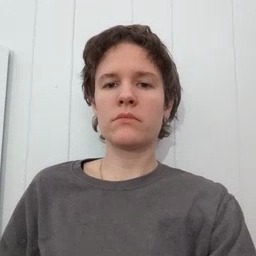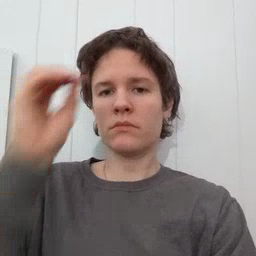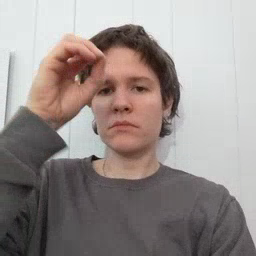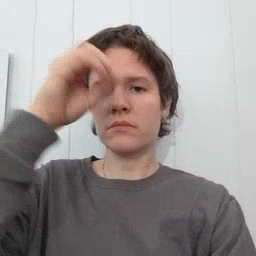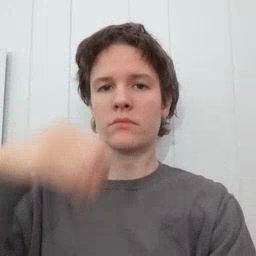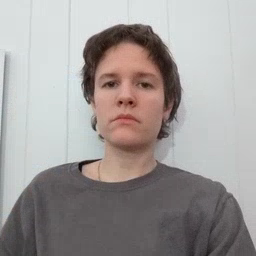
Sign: owl